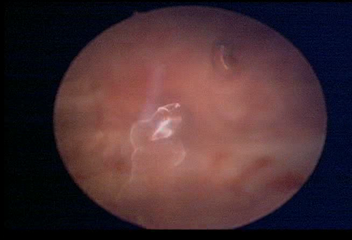
Modality: WLC
Class: Normal mucosa
Bladder cancer association: No